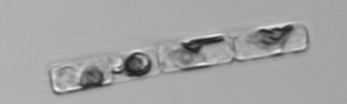
Label: Guinardia_delicatula_TAG_internal_parasite